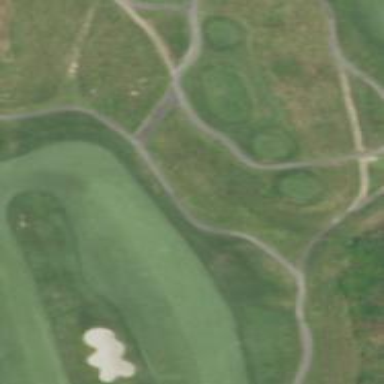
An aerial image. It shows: Path for both road and golf.